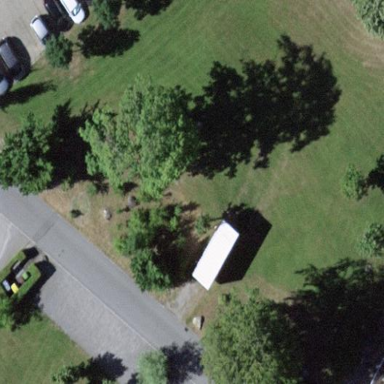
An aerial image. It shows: Shelter housed in container building.